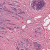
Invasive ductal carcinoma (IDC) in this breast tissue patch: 1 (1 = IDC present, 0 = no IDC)